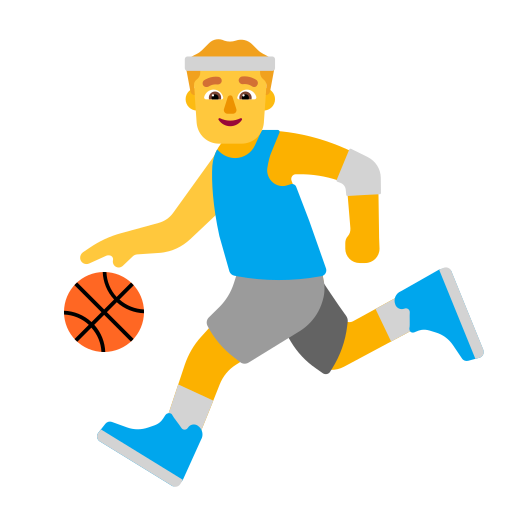
man bouncing ball flat default